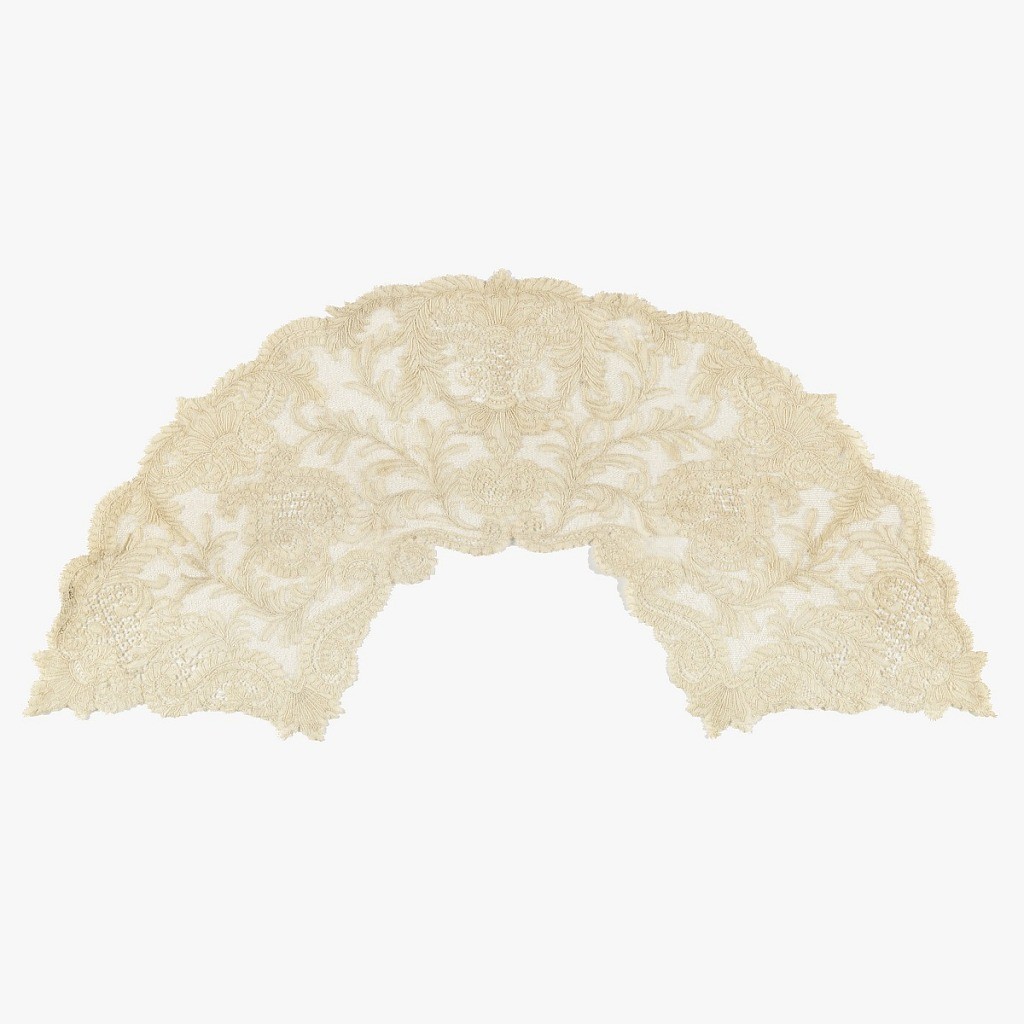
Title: Fan leaf
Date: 18th–19th century
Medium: linen Technique: bobbin lace
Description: Unmounted fan leaf. Brussels-style bobbin lace with design of leaves and scrolls with ornamental fillings.